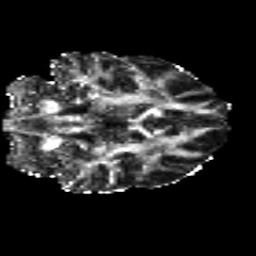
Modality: FA
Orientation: coronal
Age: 23
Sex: female
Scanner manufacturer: siemens
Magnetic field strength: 3 T
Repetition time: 8.8 s
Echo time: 0.085 s